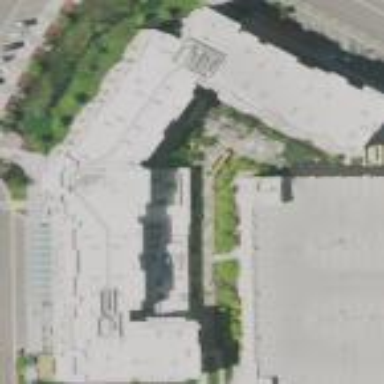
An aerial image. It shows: Hotel building.